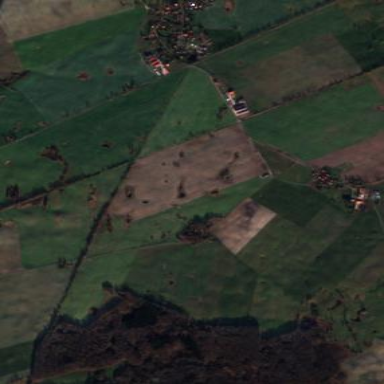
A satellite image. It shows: View of farmland.